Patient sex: F
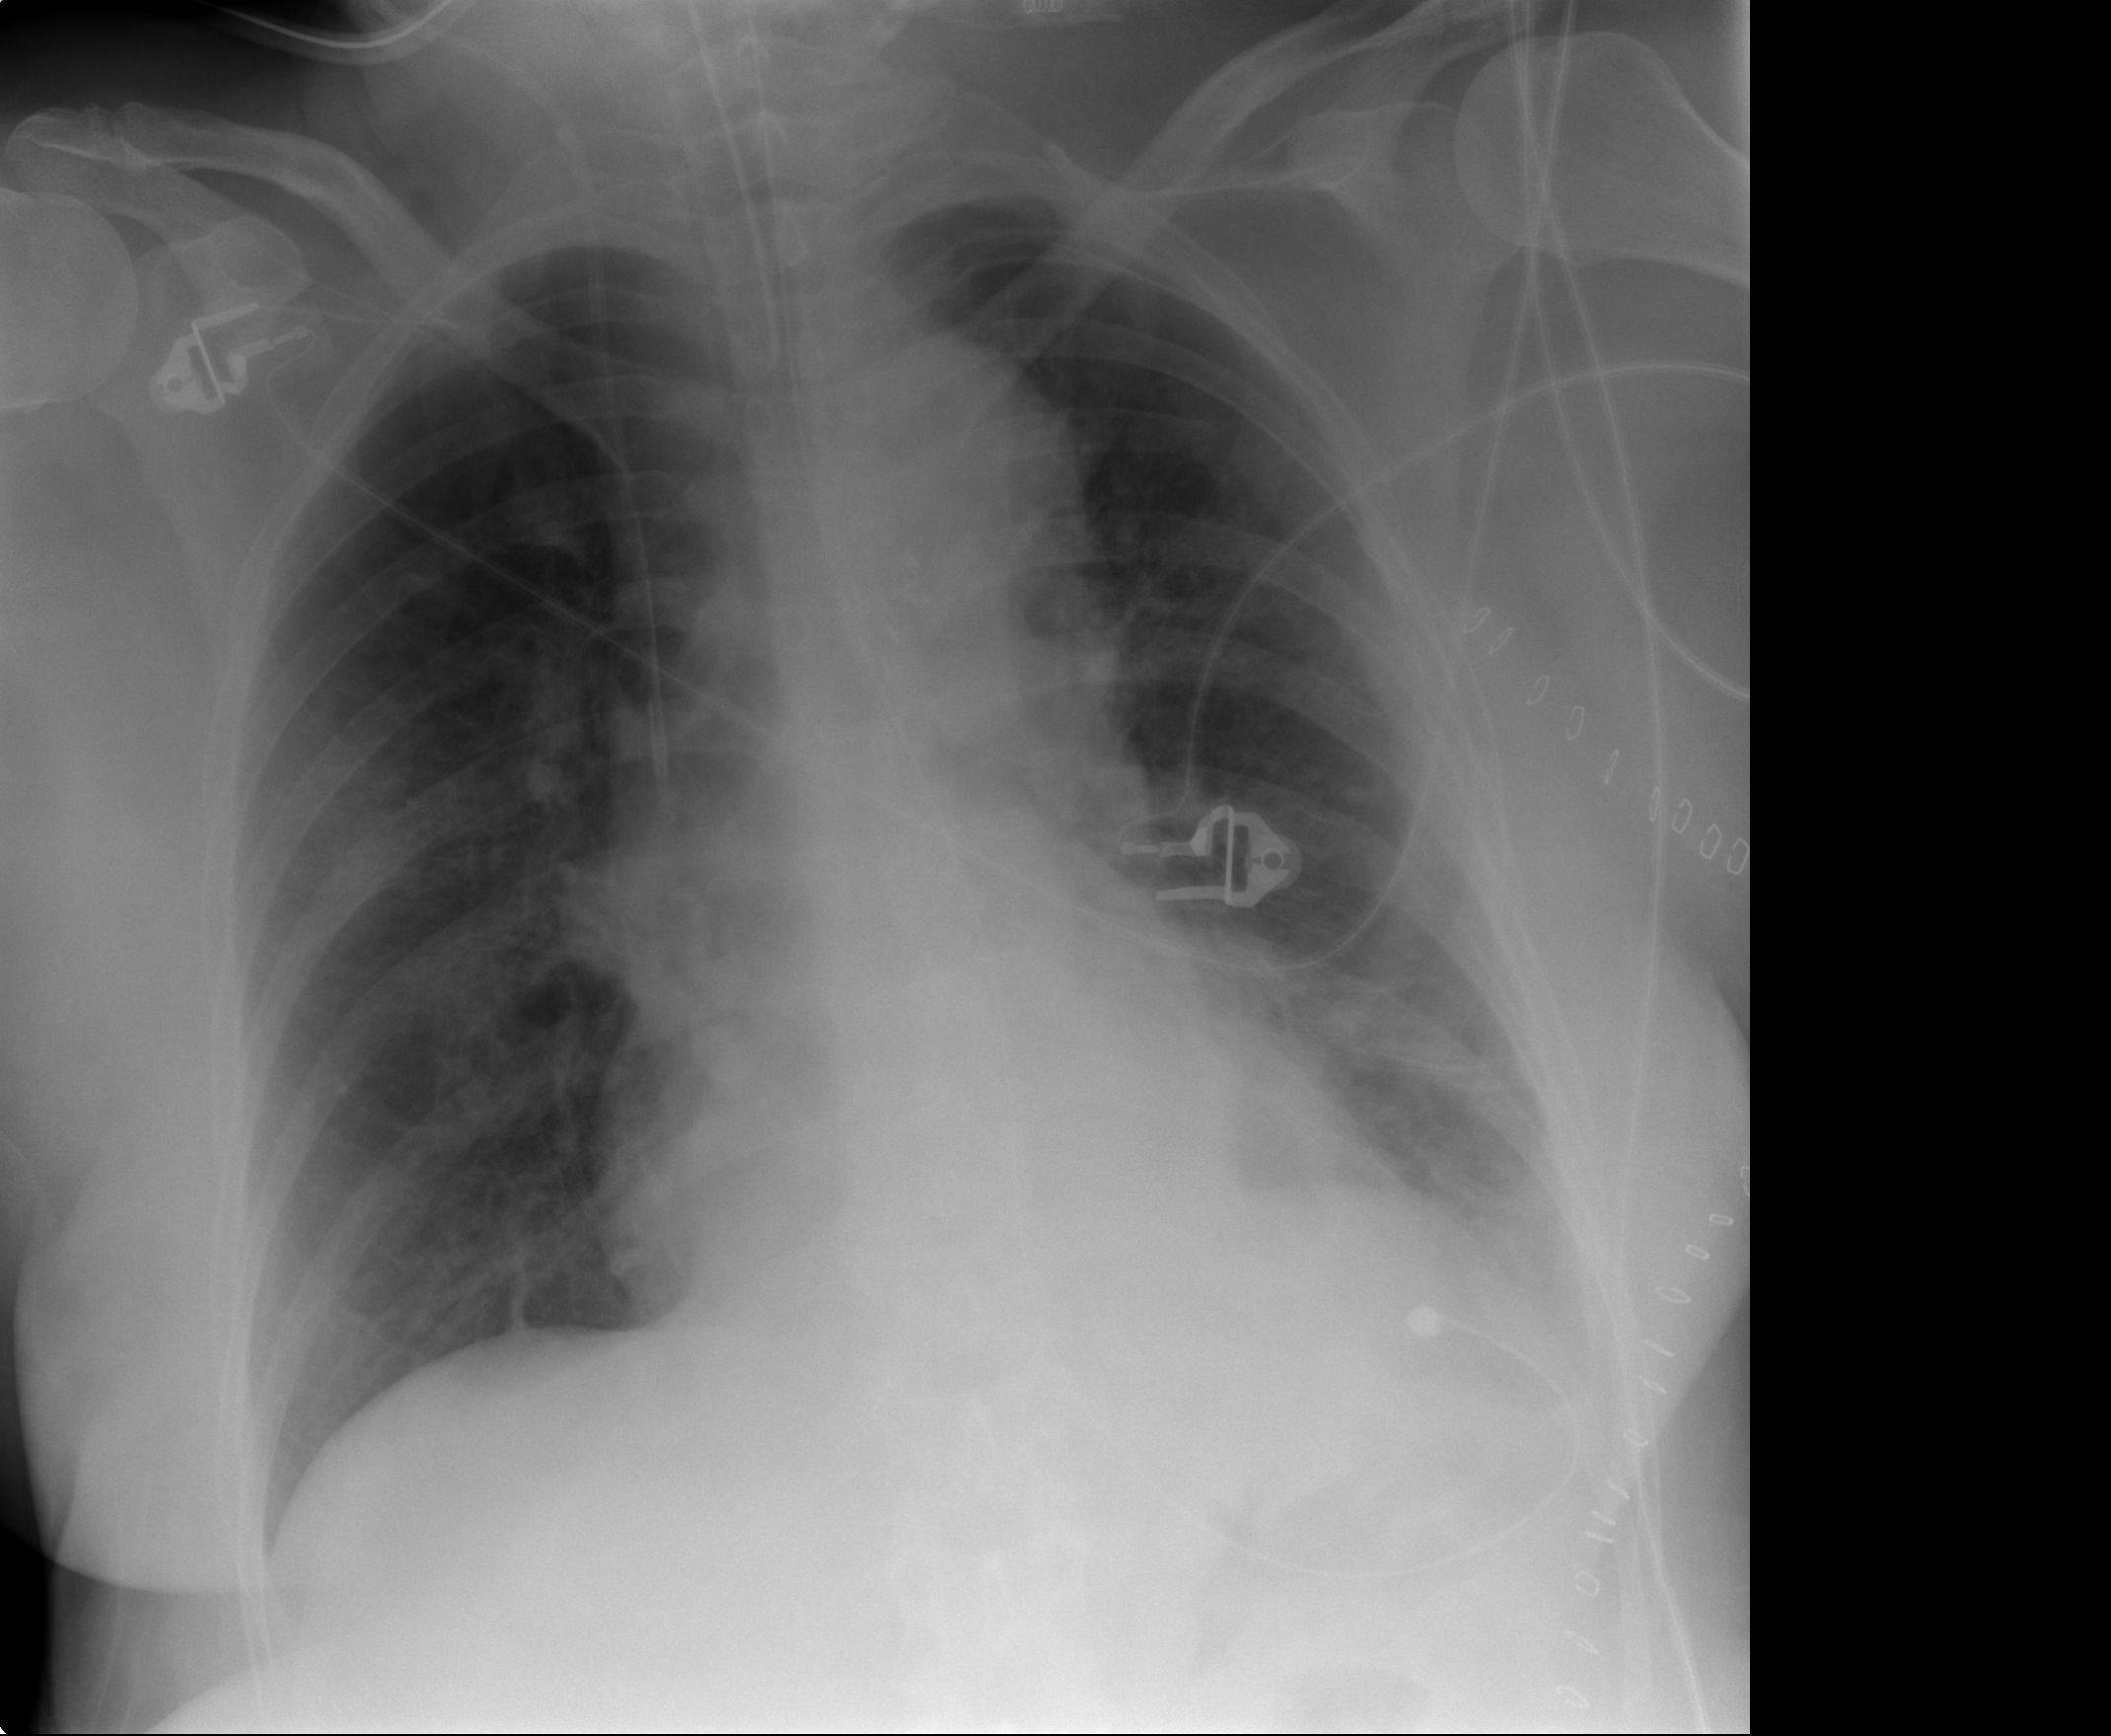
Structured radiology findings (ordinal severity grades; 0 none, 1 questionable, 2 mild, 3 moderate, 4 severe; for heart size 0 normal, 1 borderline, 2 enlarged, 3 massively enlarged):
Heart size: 0
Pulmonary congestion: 1
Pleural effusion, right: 0
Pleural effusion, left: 1
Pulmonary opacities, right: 1
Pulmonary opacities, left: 0
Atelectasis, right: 2
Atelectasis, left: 2